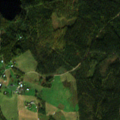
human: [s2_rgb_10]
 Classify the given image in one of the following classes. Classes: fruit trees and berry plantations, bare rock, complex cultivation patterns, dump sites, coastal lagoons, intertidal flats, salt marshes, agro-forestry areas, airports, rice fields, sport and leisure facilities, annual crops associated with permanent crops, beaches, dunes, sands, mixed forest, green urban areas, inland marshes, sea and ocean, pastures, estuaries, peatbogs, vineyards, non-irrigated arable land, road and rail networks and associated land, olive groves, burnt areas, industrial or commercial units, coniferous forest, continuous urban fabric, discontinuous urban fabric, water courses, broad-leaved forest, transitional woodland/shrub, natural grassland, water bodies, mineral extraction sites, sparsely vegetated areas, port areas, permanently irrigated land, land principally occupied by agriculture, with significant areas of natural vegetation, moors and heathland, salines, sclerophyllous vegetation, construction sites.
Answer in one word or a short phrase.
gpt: non-irrigated arable land, land principally occupied by agriculture, with significant areas of natural vegetation, coniferous forest, mixed forest